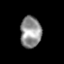
Tissue: lung
Cell type: Endothelial cells
Senescence score: 0.2185
Nuclear area (px): 646
Mean DAPI intensity: 144.402